Aerial crown-view tile of a tropical tree (Barro Colorado Island, Panama), acquired 20240918:
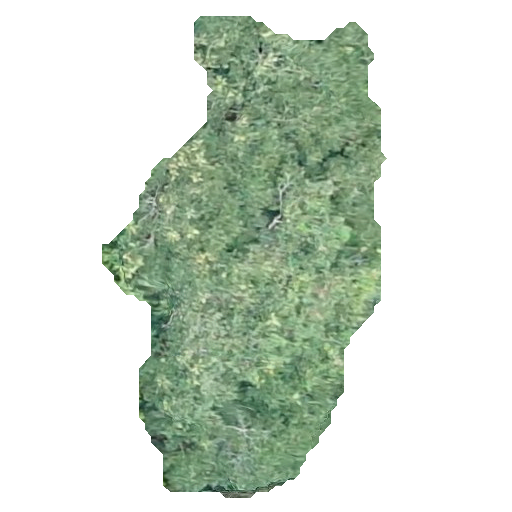
Species: Dipteryx oleifera
GBIF accepted scientific name: Dipteryx oleifera
Crown area: 144.905 m²